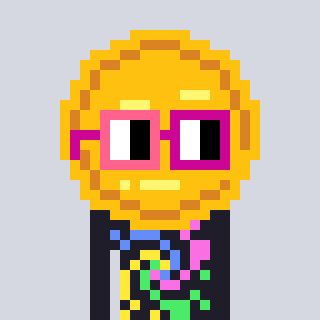
a pixel art character with square pink and red glasses, a medal-shaped head and a grayscale-colored body on a cool background